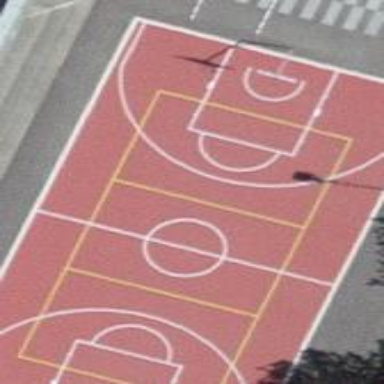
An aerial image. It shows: Basketball court with fine gravel surface.